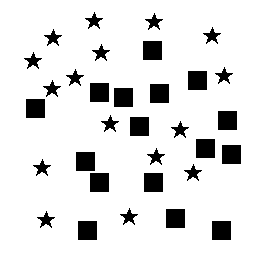
Squares: 16
Triangles: 0
Stars: 16
Total shapes: 32